Question: I have a url encoded string i'm sending to php via the jQuery <URL> API that appears to be getting automatically decoded and passed to the server.
## Ajax Call:
'''
var requestXML = '<searchString>red%20ford%5BimpoundState%3Ain%5D</searchString>';
$.ajax({
data: "query=" + requestXML,
success: function(response)
{
//alerts <searchString>red%20ford%5BimpoundState%3Ain%5D</searchString>
alert(requestXML);
}
});
'''
Inspecting the request in the chrome dev tools shows its being decoded
I'm a bit lost here, I read a bit about jQuery processing data, but i turned that off via '{processData: false}' but i got no results.
-Thanks for any help!
## UPDATE:
My backend is currently set up to parse xml with url encoded values.
Like: '<searchString>red%20ford%5BimpoundState%3Ain%5D</searchString>'
When i pass 'data: {query: requestXML}' i get...
This:'%3CsearchString%3Ered%20ford%5BimpoundState%3Ain%5D%3C%2searchString%3E' (url encoded xml).
The real issue is when i'm generating this XML I encode the values, but jQuery seems to decode them in the request.
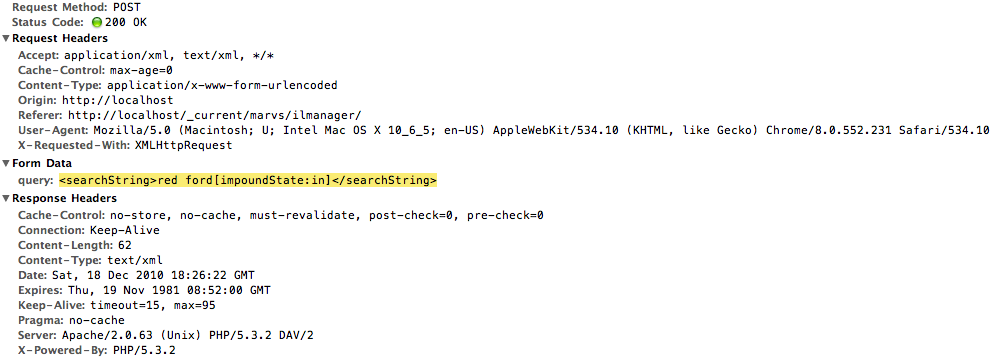
Answer: You can use 'data: {query: requestXML},' to pass the parameters and they get url encoded by jQuery.
The point is the the param gets attached to the url as-is if it already a string.
Quote
> ()Data to be sent to the server. It is
converted to a query string, . It's appended to the
url for GET-requests. See processData
option to prevent this automatic
processing. Object must be Key/Value
pairs. If value is an Array, jQuery
serializes multiple values with same
key based on the value of the
traditional setting (described below).
Since you use 'GET' method, your params get added to the URL string. The decoding then happens from the browser and not from jQuery.